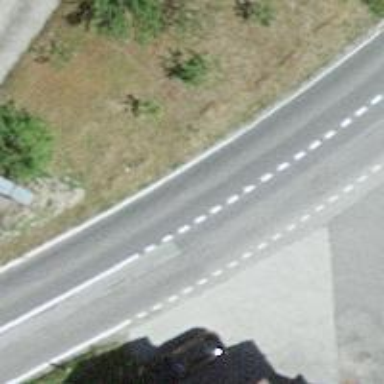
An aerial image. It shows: Secondary road with asphalt surface.